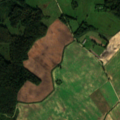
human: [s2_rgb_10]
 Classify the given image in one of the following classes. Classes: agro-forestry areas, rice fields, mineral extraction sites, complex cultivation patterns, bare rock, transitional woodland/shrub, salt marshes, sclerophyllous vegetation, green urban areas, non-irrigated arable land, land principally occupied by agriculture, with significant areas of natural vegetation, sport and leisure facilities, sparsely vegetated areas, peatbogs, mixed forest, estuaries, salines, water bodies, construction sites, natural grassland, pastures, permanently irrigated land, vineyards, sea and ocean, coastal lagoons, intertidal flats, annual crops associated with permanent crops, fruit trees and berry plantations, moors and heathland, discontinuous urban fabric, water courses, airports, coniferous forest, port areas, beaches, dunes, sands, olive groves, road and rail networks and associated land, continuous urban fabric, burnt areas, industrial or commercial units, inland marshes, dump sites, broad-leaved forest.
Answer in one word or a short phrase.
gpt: non-irrigated arable land, land principally occupied by agriculture, with significant areas of natural vegetation, broad-leaved forest, mixed forest